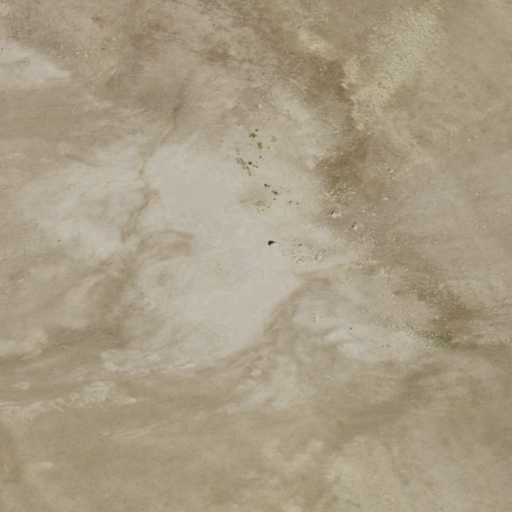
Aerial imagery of mountain in Wyoming named Bald Mountain containing shrub, grassland, and barren land